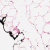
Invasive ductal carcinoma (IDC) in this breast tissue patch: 0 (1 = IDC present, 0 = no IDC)